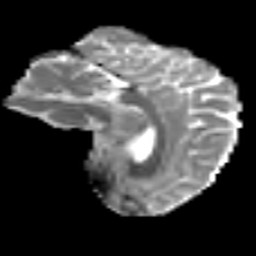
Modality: MD
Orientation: sagittal
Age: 33
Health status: ill
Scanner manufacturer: philips
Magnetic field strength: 3 T
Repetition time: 9 s
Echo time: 0.127 s